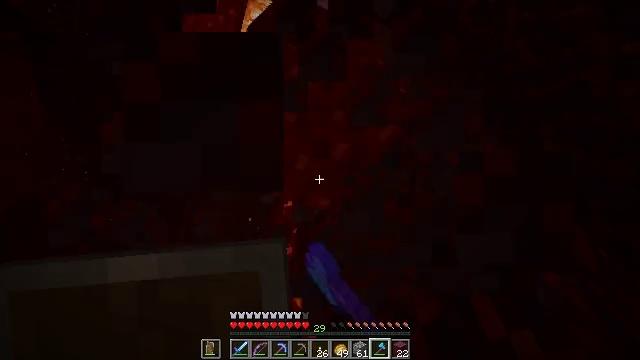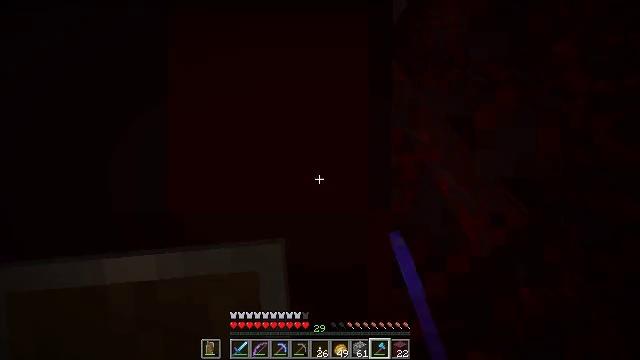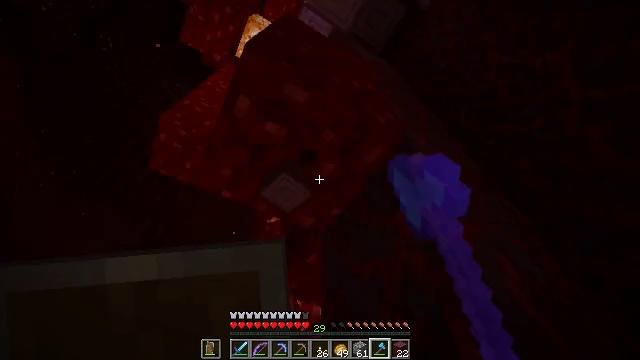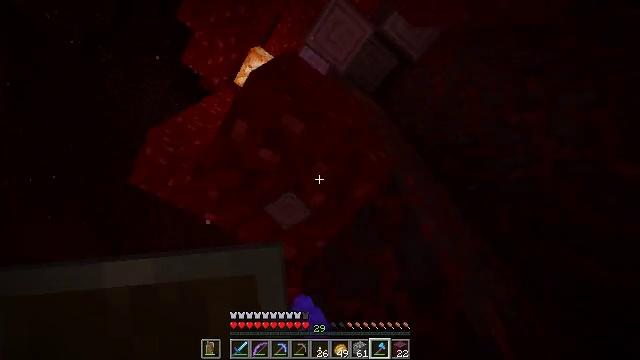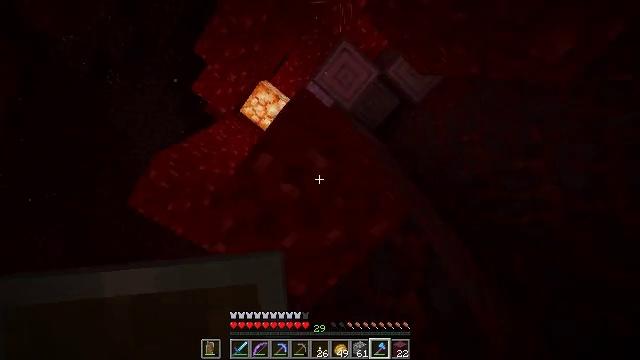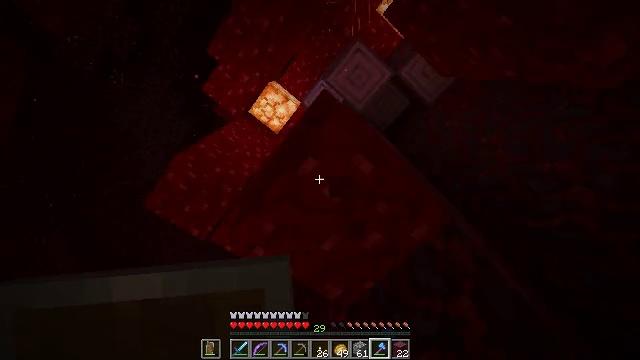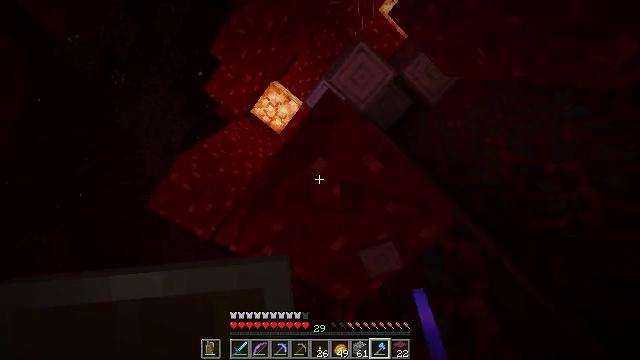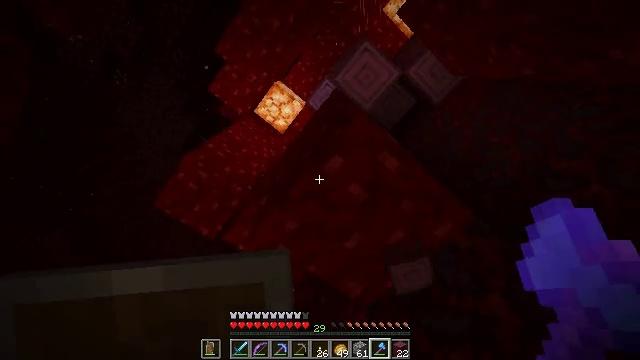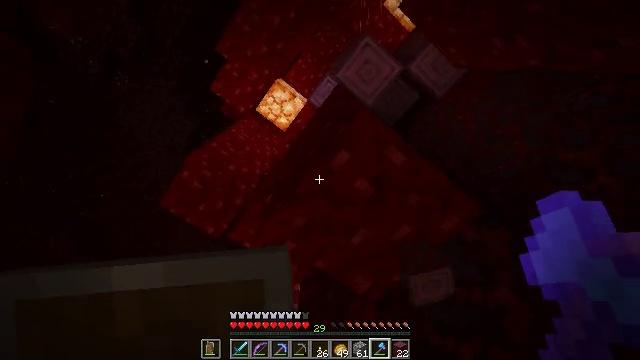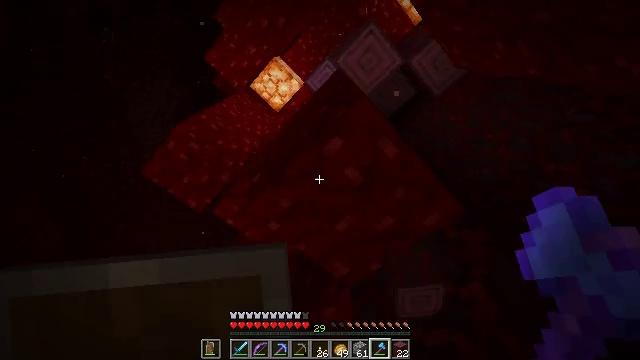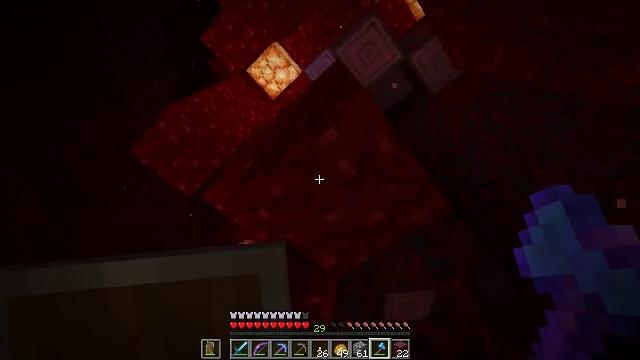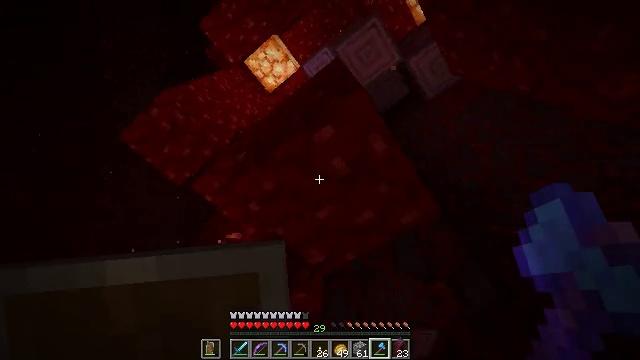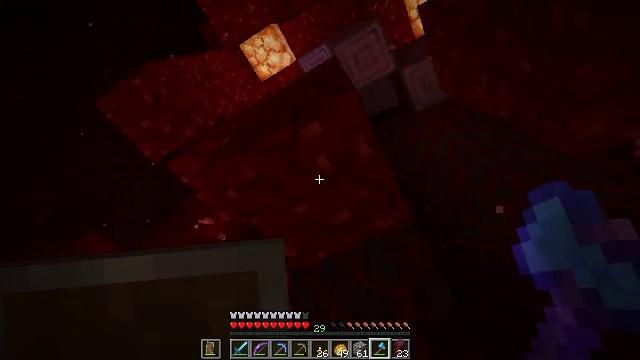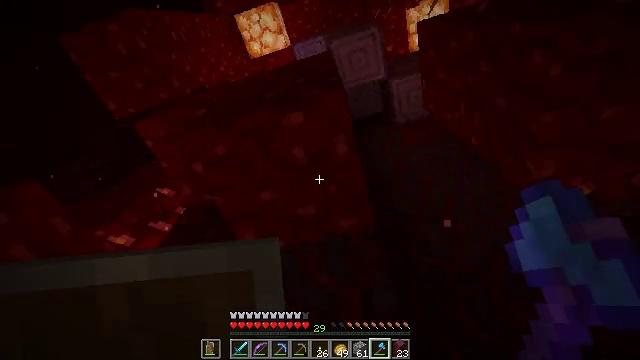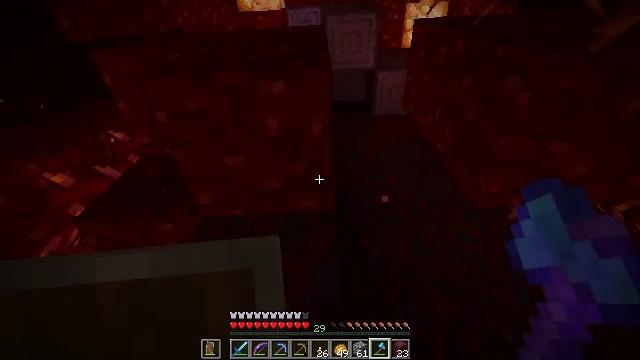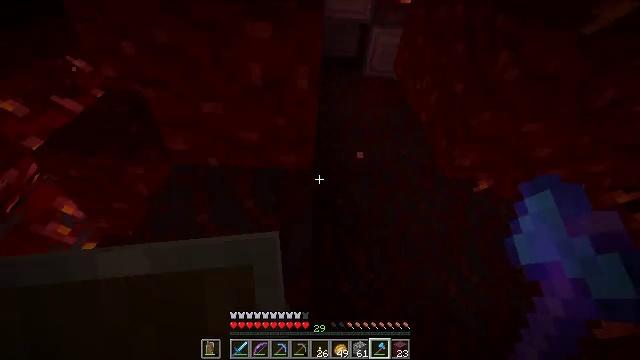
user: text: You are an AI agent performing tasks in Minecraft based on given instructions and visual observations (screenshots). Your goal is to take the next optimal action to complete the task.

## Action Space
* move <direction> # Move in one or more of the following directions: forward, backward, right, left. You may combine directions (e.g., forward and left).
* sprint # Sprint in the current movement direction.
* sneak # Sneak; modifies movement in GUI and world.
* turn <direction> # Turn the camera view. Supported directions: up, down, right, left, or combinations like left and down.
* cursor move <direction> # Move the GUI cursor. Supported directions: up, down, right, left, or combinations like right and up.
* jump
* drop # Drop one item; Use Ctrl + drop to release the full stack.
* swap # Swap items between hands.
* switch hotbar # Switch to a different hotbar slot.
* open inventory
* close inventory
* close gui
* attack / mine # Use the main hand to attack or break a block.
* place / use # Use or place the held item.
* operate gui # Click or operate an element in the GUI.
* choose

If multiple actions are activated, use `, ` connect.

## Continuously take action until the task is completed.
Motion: motion action
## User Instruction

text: Collect the nether wart block for decoration.
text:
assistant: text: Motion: turn right and up, attack / mine
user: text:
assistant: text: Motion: no_op
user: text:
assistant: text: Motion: move left, turn right and up
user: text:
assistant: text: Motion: move left, turn right and up
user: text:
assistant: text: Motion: move left
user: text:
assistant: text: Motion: no_op
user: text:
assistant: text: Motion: no_op
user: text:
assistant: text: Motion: turn left
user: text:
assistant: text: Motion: turn right and down
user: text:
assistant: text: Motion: turn right and down
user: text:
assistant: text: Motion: turn right
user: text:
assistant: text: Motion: turn right
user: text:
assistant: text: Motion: turn right and down
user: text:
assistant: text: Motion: turn right and down
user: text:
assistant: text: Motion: turn right and down
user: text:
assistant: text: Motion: turn right and down
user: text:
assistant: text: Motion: turn right and down
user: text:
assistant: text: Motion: turn right and down
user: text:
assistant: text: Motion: move right, turn down
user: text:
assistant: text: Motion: move right, turn left and down
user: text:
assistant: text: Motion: move right, turn left and down
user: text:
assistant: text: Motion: move right, turn left and up
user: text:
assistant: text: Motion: move right, turn left and up
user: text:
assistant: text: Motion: move right, turn left and up
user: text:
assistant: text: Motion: turn left and up
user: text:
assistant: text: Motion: turn left and up, attack / mine
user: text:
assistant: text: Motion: attack / mine
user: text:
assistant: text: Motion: attack / mine
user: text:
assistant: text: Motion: attack / mine
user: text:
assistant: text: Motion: attack / mine